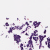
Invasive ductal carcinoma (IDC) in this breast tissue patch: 1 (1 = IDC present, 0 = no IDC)